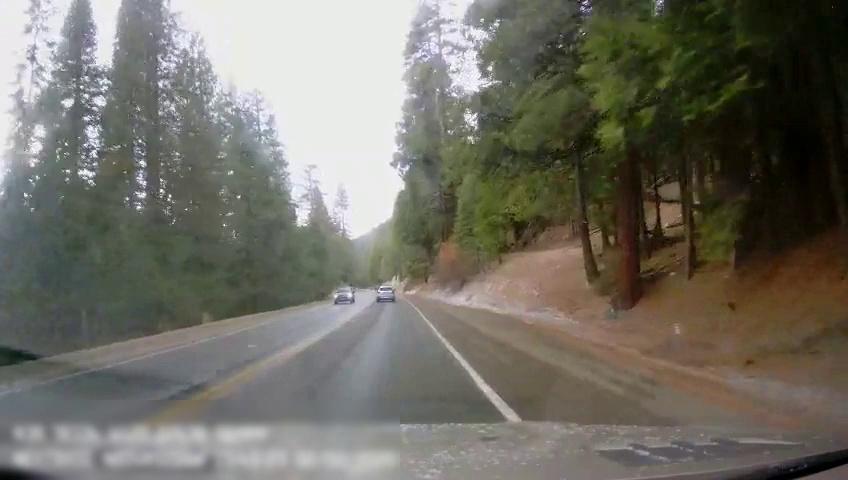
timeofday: Day
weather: Sunny
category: Drivable Space
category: Vehicles | SUV
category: Vehicles | SUV
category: Lanes | Alternate Lane
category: Lanes | Current Lane
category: Lanes | Opposite Lane
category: Lanes | Opposite Lane